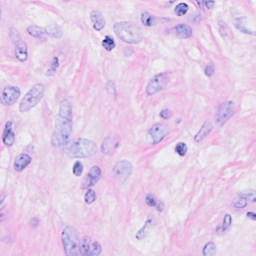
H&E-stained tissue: Breast